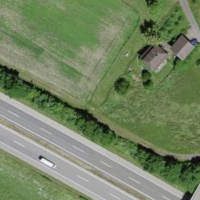
EUNIS habitat code: 57
Species observed at this site:
Milvus milvus